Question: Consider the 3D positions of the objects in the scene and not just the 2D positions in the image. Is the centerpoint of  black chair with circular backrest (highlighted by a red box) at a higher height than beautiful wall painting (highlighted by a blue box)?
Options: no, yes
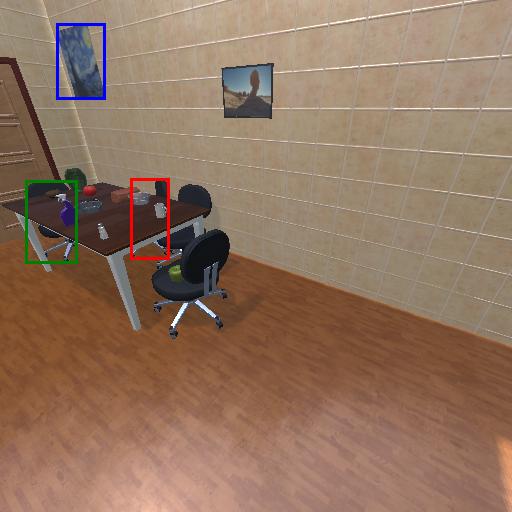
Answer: no